Question: I would be grateful if someone could please explain why the following is occuring. Thanks a lot.
'''
boolean b = true;
// Compiles OK.
// The LHS "assignment operand" requires no ()parentheses.
if (b=true || b==true);
// Reverse the ||'s operands, and now the code doesn't compile.
if (b==true || b=true);
// Add () around the RHS "assignment operand", and the code now compiles OK.
if (b==true || (b=true));
'''
BTW, the compilation error for code line #2 is: "unexpected type", and occurs where the short-circuit OR operator is located:
'''
if (b==true || b=true);
// ^ "unexpected type" compilation error occurs here.
'''
Please note that the code fragments found in this question are examples of "highly artificial Java coding", and consequently would not be seen in professionally written code.
I'm new to this incredibly useful website, and I've just learnt how to make and upload screenshots of Java's compilation messages. The following image replicates the information that I provided in my first "Edit" above. It shows the compilation error for example code line #2.

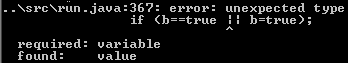
Answer: Assignments have the lowest precedence in Java. Thus, your first two expressions are equivalent to:
'if ( b = (true || b==true) );''''if ( (b==true || b) = true );'
The second one doesn't compile because the expression '(b==true || b)' is not an lValue (something that can be assigned to).
If you add parentheses, you do the assignment before the OR, and everything works.